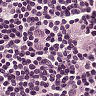
Metastatic tissue present: yes